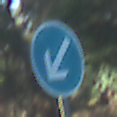
Verkehrszeichen: VorgeschriebeneVorbeifahrtLinks
Umgebung: Outdoor, Nature
Tageszeit: MorningAfternoon
Wetter: Clear
Licht: Natural
Jahreszeit: NotSpecified
Kontrast: LowContrast